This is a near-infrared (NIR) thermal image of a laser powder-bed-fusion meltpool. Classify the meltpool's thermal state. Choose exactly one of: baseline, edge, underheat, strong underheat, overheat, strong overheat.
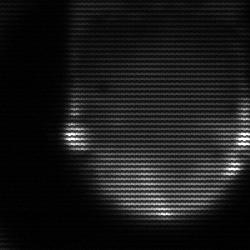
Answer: edge